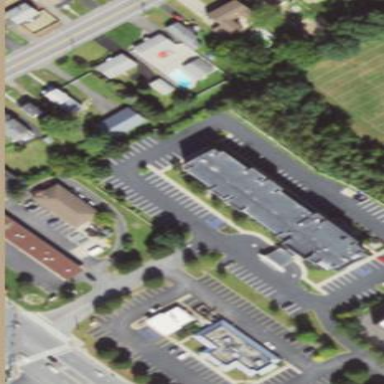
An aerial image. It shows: Paved parking area.